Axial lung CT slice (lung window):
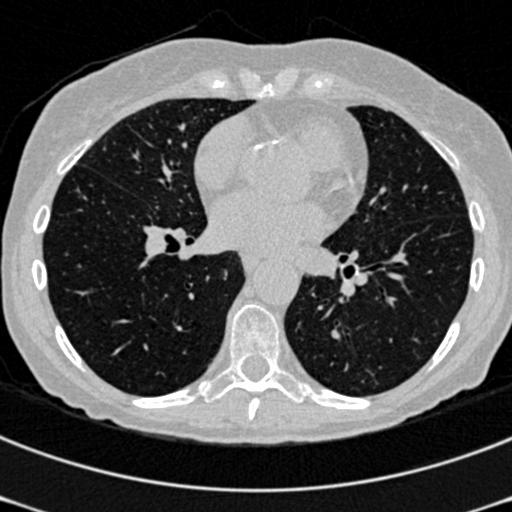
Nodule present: no